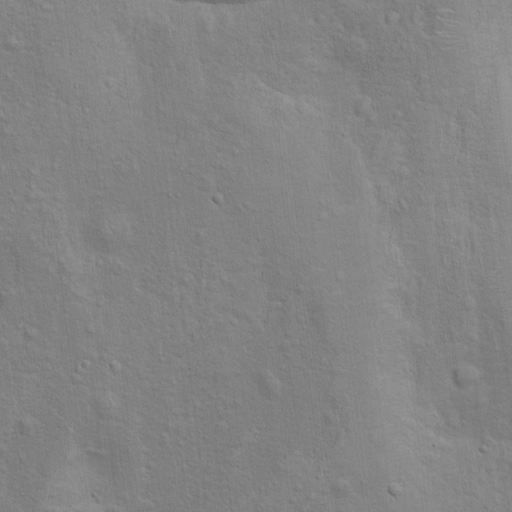
Objects detected: cone